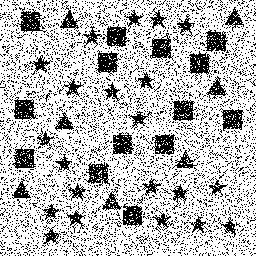
Squares: 14
Triangles: 7
Stars: 21
Total shapes: 42